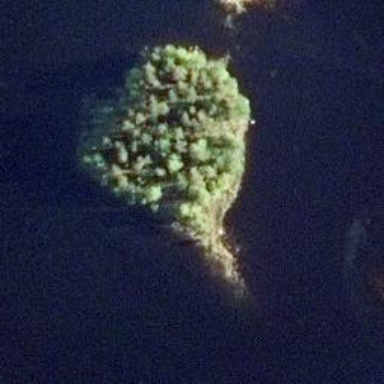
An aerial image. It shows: Islet.